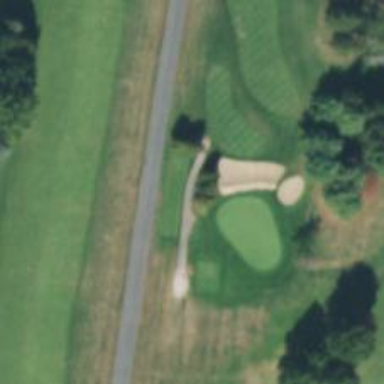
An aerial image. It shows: Path for both roads and golfers.